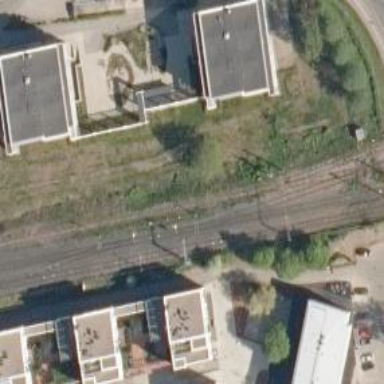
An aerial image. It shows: Railway signal.